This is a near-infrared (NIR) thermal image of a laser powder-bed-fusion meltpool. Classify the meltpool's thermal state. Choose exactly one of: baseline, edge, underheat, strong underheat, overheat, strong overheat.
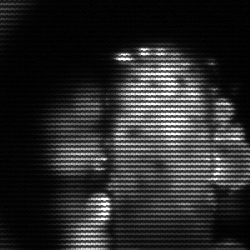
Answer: strong underheat